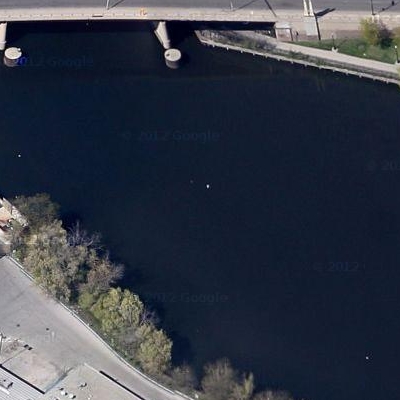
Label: RiverLake